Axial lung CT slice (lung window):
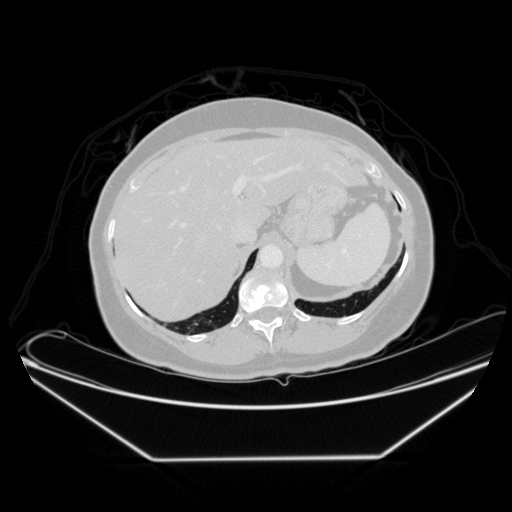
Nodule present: no